Interaction volume radius: 5 \u00c5
Interaction volume height: 15 \u00c5
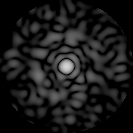
Disorder parameter: 0.865